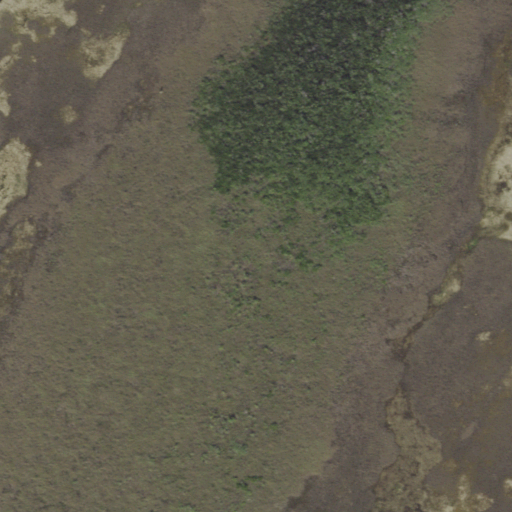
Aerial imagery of island in Florida named Johnny Buck Hammock containing woody wetlands and herbaceous wetlands